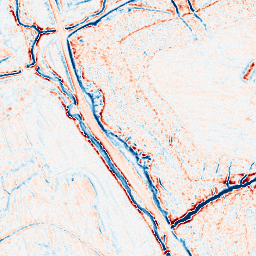
Category: edge_preserving
Decomposition family: bilateral
Decomposition parameters: d: 9
sigma_color: 75
sigma_space: 100
Upsampling method: cubic_catmull_rom
Upsampling parameters: scale: 4
Upsampling scale: 4